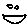
Label: smiley face